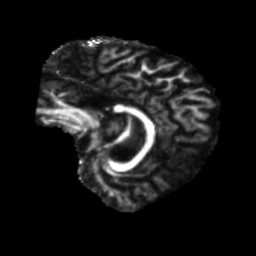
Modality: FA
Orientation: sagittal
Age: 58
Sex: female
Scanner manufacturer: siemens
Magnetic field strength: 3 T
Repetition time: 5.25 s
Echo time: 0.08 s